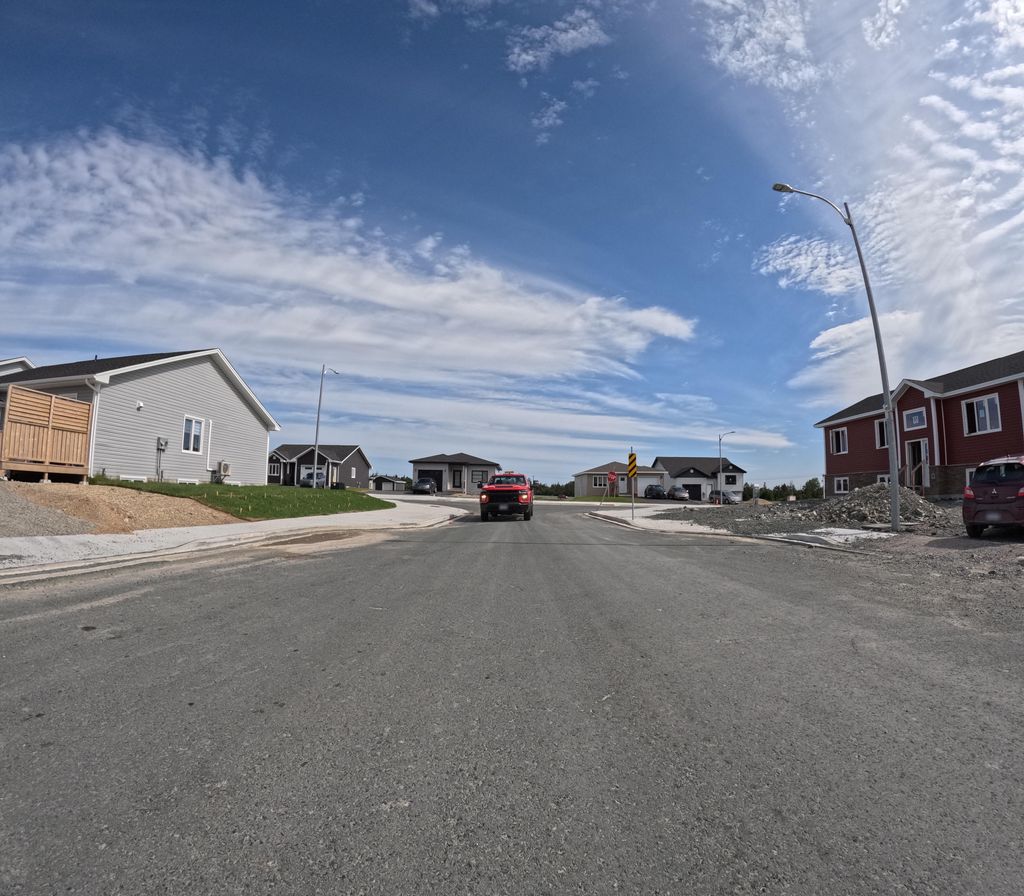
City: st_johns